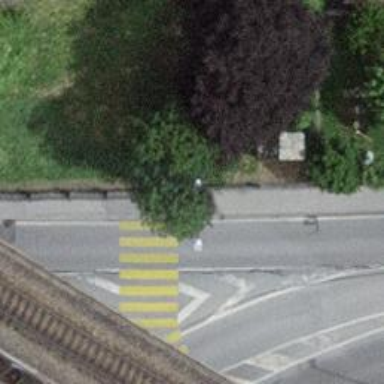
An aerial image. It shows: Marked zebra crossing with island.